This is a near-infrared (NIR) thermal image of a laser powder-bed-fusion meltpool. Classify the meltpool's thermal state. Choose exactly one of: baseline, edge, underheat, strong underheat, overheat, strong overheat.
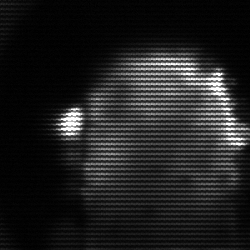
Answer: baseline